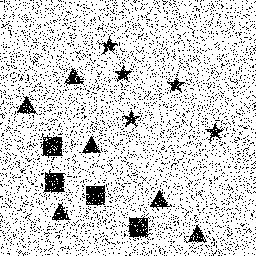
Squares: 4
Triangles: 6
Stars: 5
Total shapes: 15